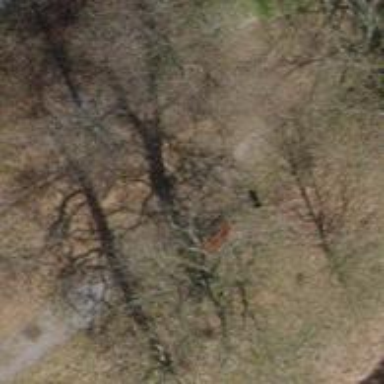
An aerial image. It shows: Red bench.